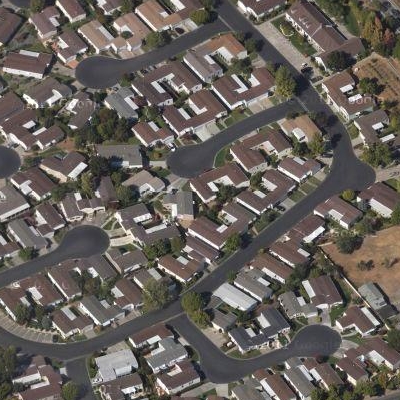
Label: Resident